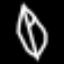
Label: leaf